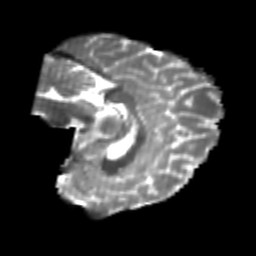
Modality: T2w
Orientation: sagittal
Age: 26
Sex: female
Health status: healthy
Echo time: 0.074 s